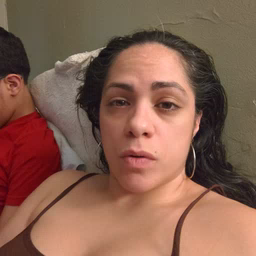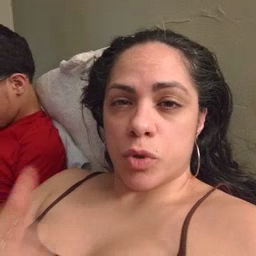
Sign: yourself